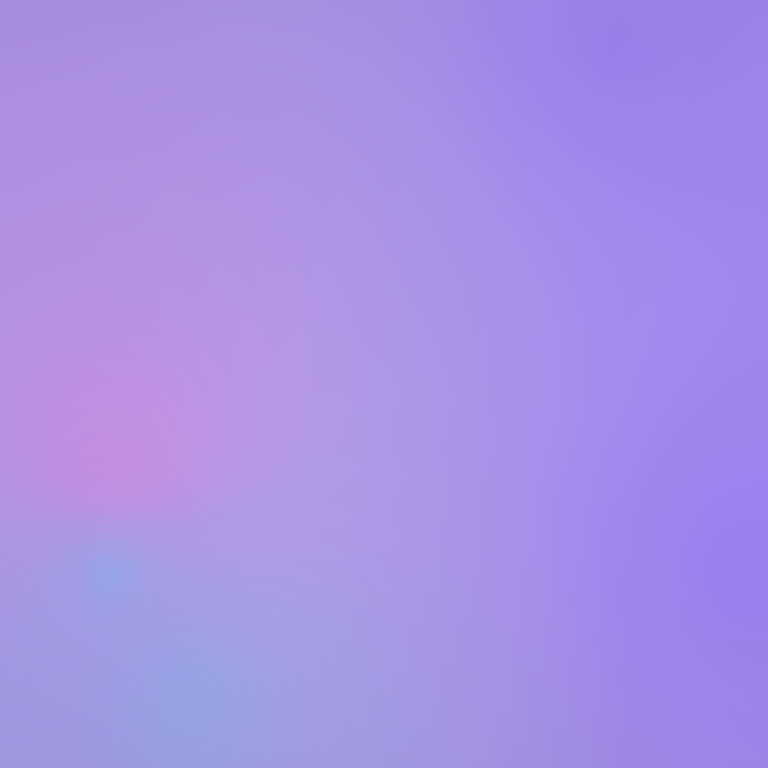
Abstract light effect, smooth gradient from soft lavender to gentle pink, serene atmosphere, diffuse glow, no room, no furniture, no objects.